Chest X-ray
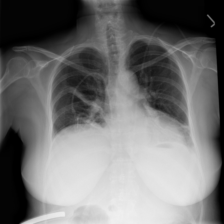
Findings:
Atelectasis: positive
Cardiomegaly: negative
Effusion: positive
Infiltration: negative
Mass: negative
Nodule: negative
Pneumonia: negative
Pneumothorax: negative
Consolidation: negative
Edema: negative
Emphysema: negative
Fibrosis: negative
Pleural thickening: negative
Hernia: negative